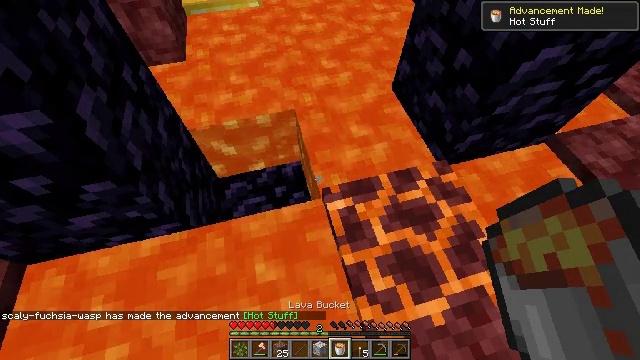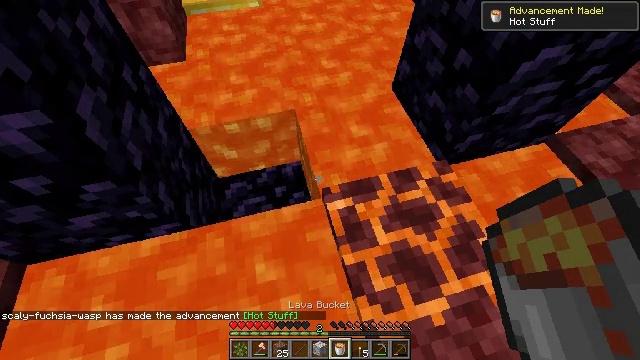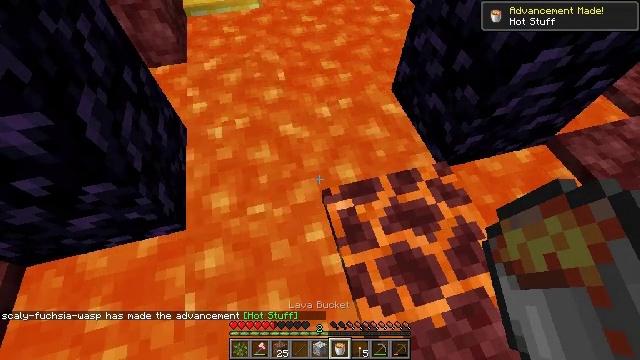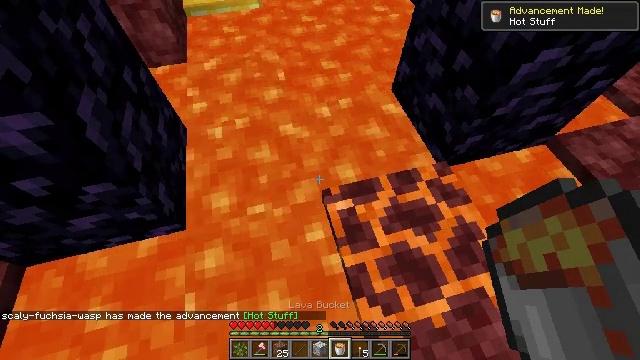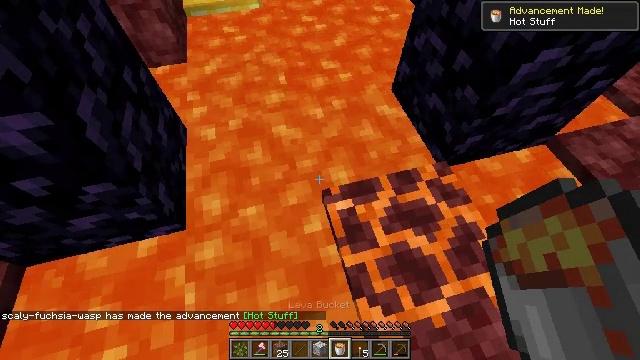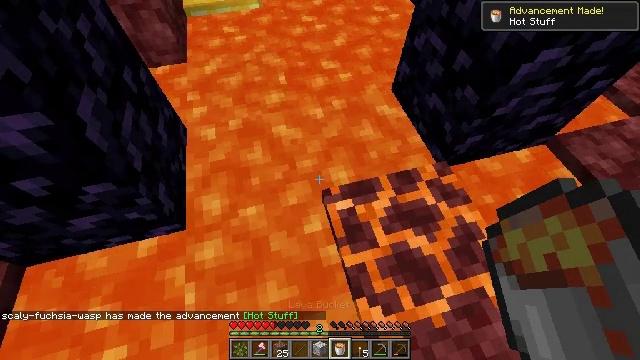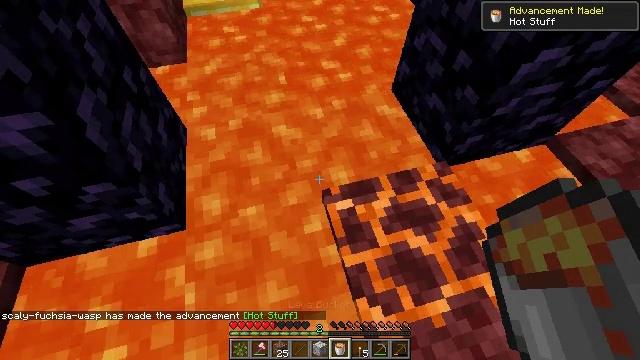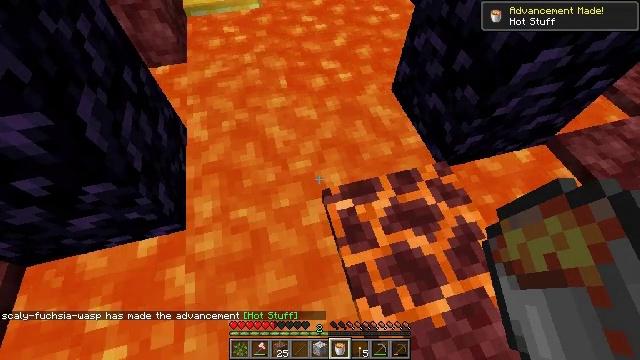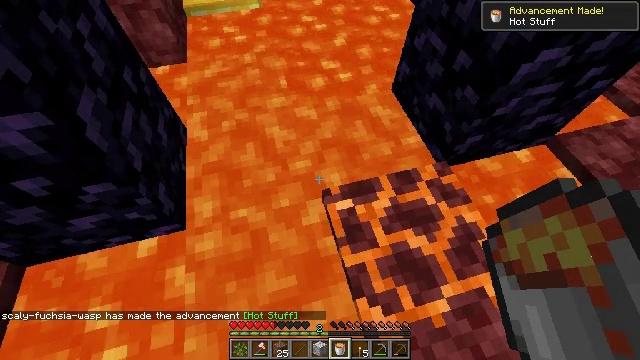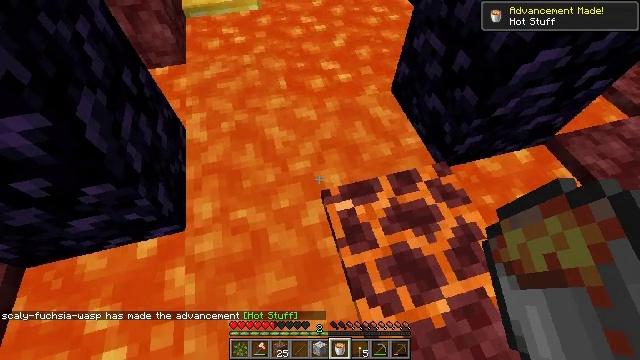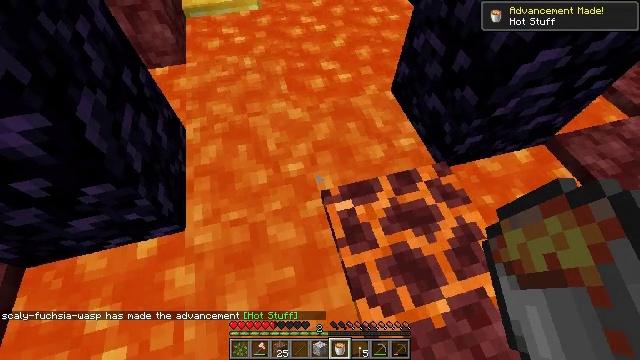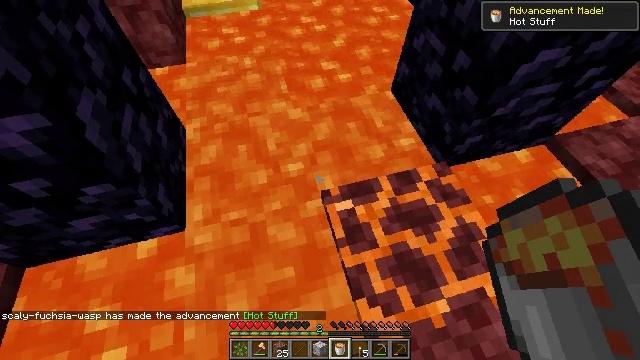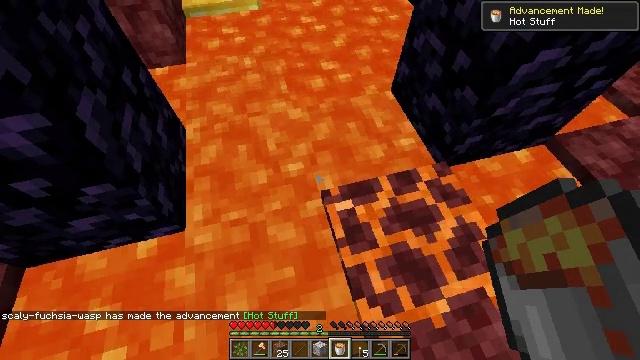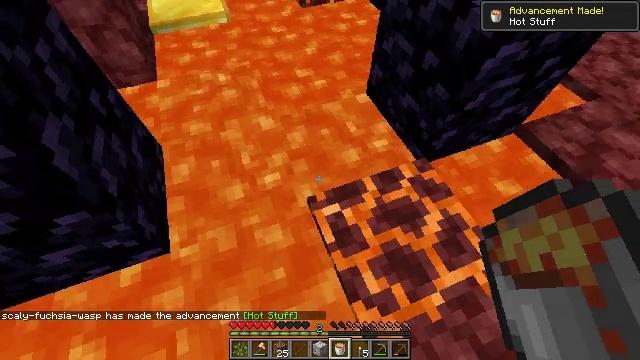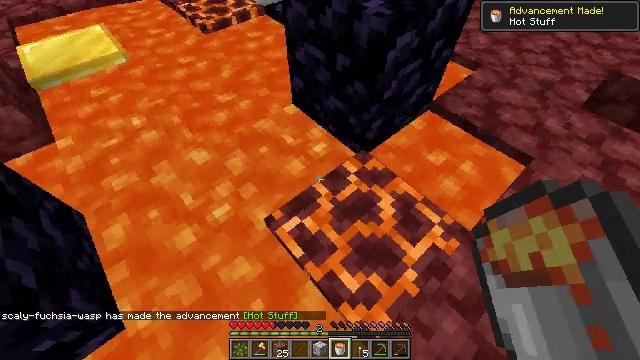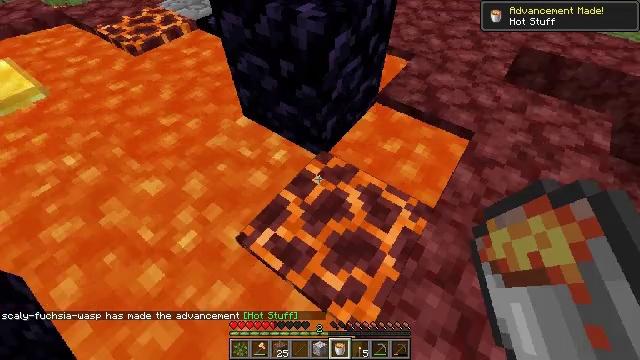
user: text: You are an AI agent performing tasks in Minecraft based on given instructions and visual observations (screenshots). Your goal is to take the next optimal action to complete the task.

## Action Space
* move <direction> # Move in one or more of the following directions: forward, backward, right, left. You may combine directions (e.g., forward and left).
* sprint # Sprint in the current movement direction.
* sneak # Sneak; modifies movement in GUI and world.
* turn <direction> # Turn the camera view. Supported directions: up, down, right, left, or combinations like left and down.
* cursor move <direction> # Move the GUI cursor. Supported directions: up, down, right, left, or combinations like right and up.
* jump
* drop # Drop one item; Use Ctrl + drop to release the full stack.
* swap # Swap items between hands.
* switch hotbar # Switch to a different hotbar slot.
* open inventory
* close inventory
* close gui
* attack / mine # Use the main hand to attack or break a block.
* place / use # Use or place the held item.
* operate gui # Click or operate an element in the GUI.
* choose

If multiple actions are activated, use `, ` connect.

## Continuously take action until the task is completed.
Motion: motion action
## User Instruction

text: Attack the netherrack to gather it.
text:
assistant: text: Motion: no_op
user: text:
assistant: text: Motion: no_op
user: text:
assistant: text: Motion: no_op
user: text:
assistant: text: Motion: no_op
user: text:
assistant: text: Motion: no_op
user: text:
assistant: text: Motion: no_op
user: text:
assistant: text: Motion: no_op
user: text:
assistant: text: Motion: no_op
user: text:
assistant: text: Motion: no_op
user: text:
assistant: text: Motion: no_op
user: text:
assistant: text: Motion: no_op
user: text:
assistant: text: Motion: no_op
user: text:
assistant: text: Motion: turn right and up
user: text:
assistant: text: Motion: turn right and up
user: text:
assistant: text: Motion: turn right
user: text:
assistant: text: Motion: turn right and up
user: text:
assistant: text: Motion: turn right and up
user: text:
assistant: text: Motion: turn right and up
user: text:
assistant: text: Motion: turn right
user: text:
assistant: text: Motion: move right, turn right
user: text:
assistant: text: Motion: move right, turn right
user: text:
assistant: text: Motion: move right
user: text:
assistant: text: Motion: move forward and move right
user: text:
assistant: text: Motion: move forward and move right, turn left
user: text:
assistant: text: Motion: move forward, turn left
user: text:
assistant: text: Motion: move forward
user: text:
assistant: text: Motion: no_op
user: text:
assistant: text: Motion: no_op
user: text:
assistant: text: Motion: no_op
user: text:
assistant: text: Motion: move forward